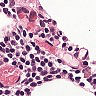
Metastatic tissue present: no